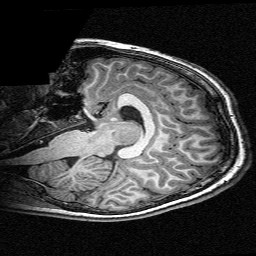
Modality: T1w
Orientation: sagittal
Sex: male
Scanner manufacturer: siemens
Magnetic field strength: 3 T
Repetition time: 2.3 s
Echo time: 0.00336 s